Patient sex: M
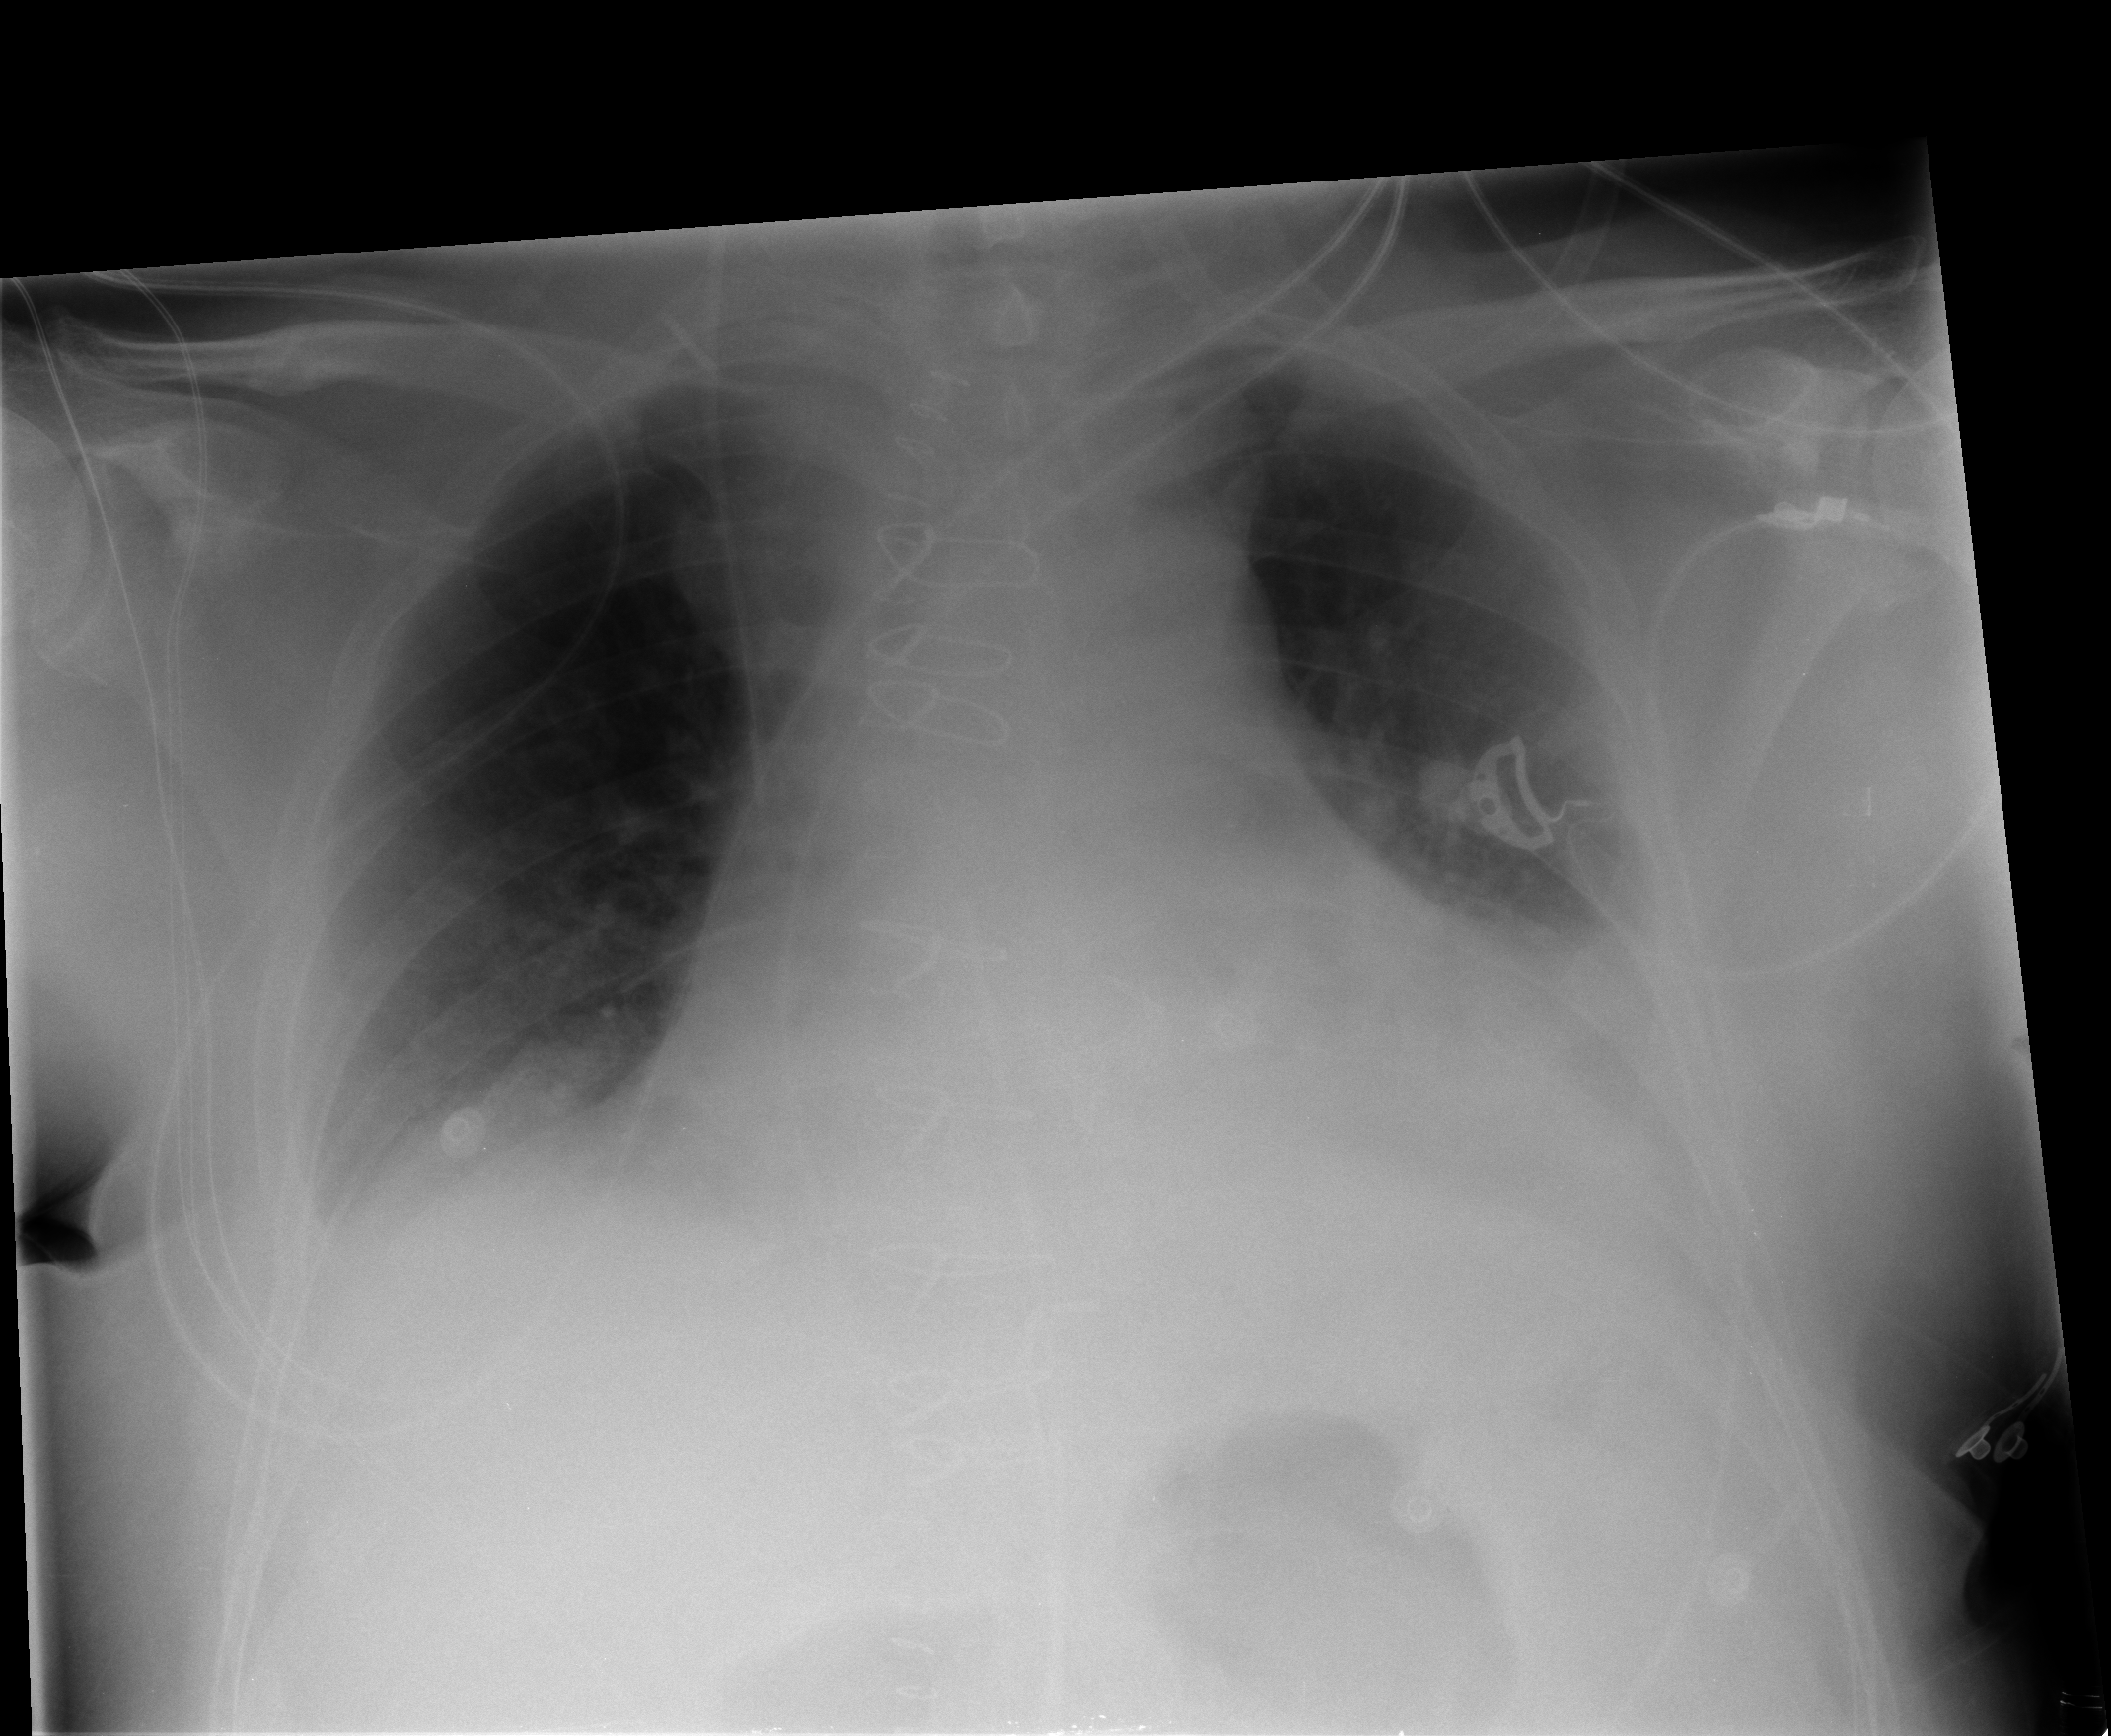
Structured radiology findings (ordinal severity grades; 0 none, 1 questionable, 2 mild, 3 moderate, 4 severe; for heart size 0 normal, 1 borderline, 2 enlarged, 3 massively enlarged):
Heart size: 2
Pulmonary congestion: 0
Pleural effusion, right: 2
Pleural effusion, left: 2
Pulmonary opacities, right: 0
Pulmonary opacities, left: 0
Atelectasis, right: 2
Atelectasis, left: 2